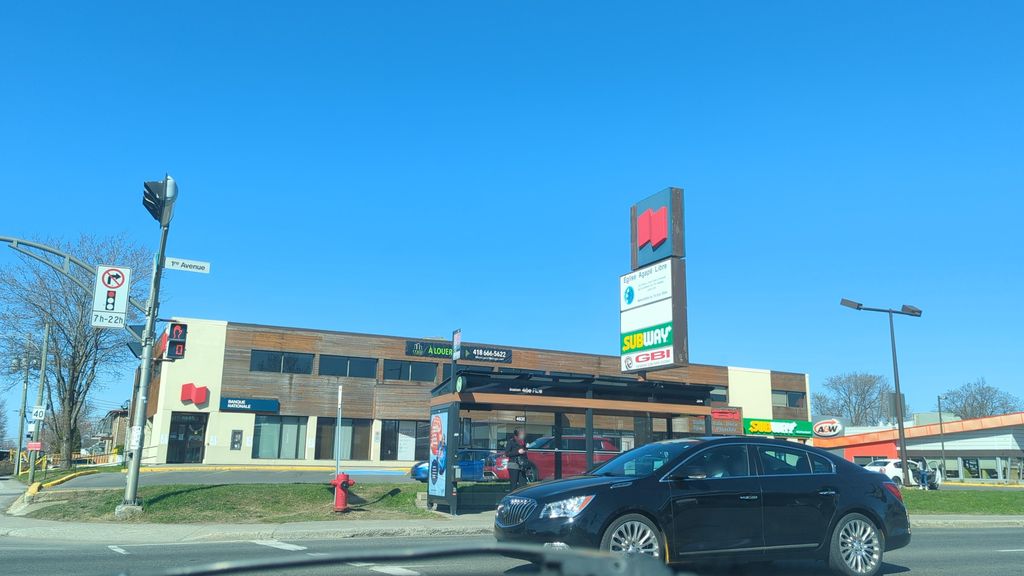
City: quebec_city